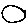
Label: circle